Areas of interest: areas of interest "Commercial service"
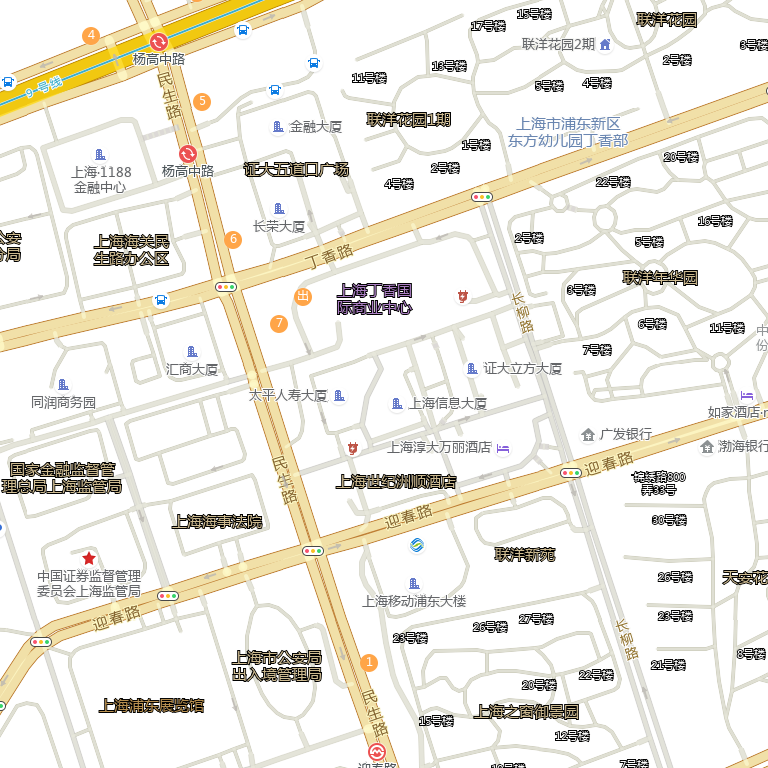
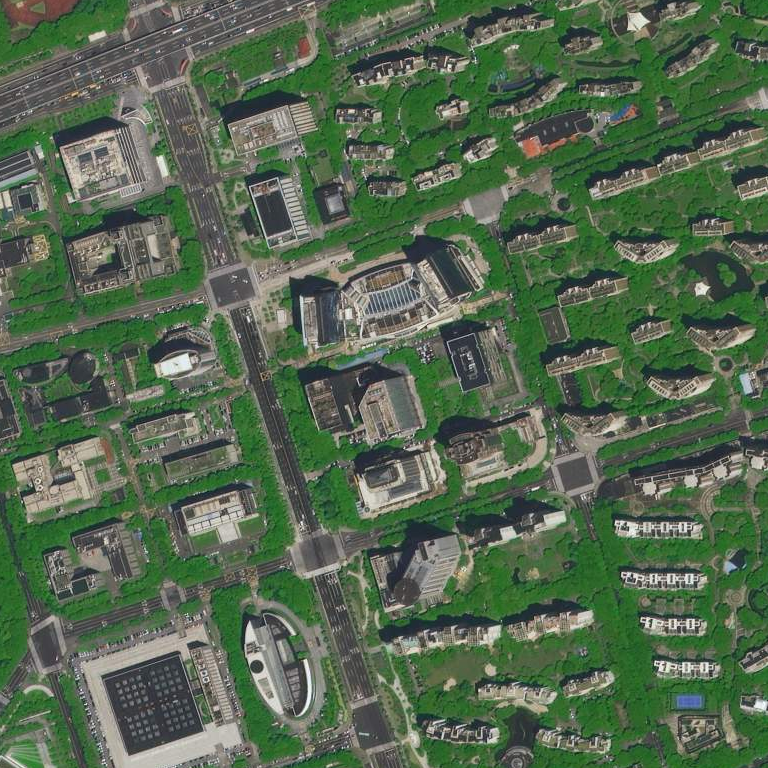